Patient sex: F
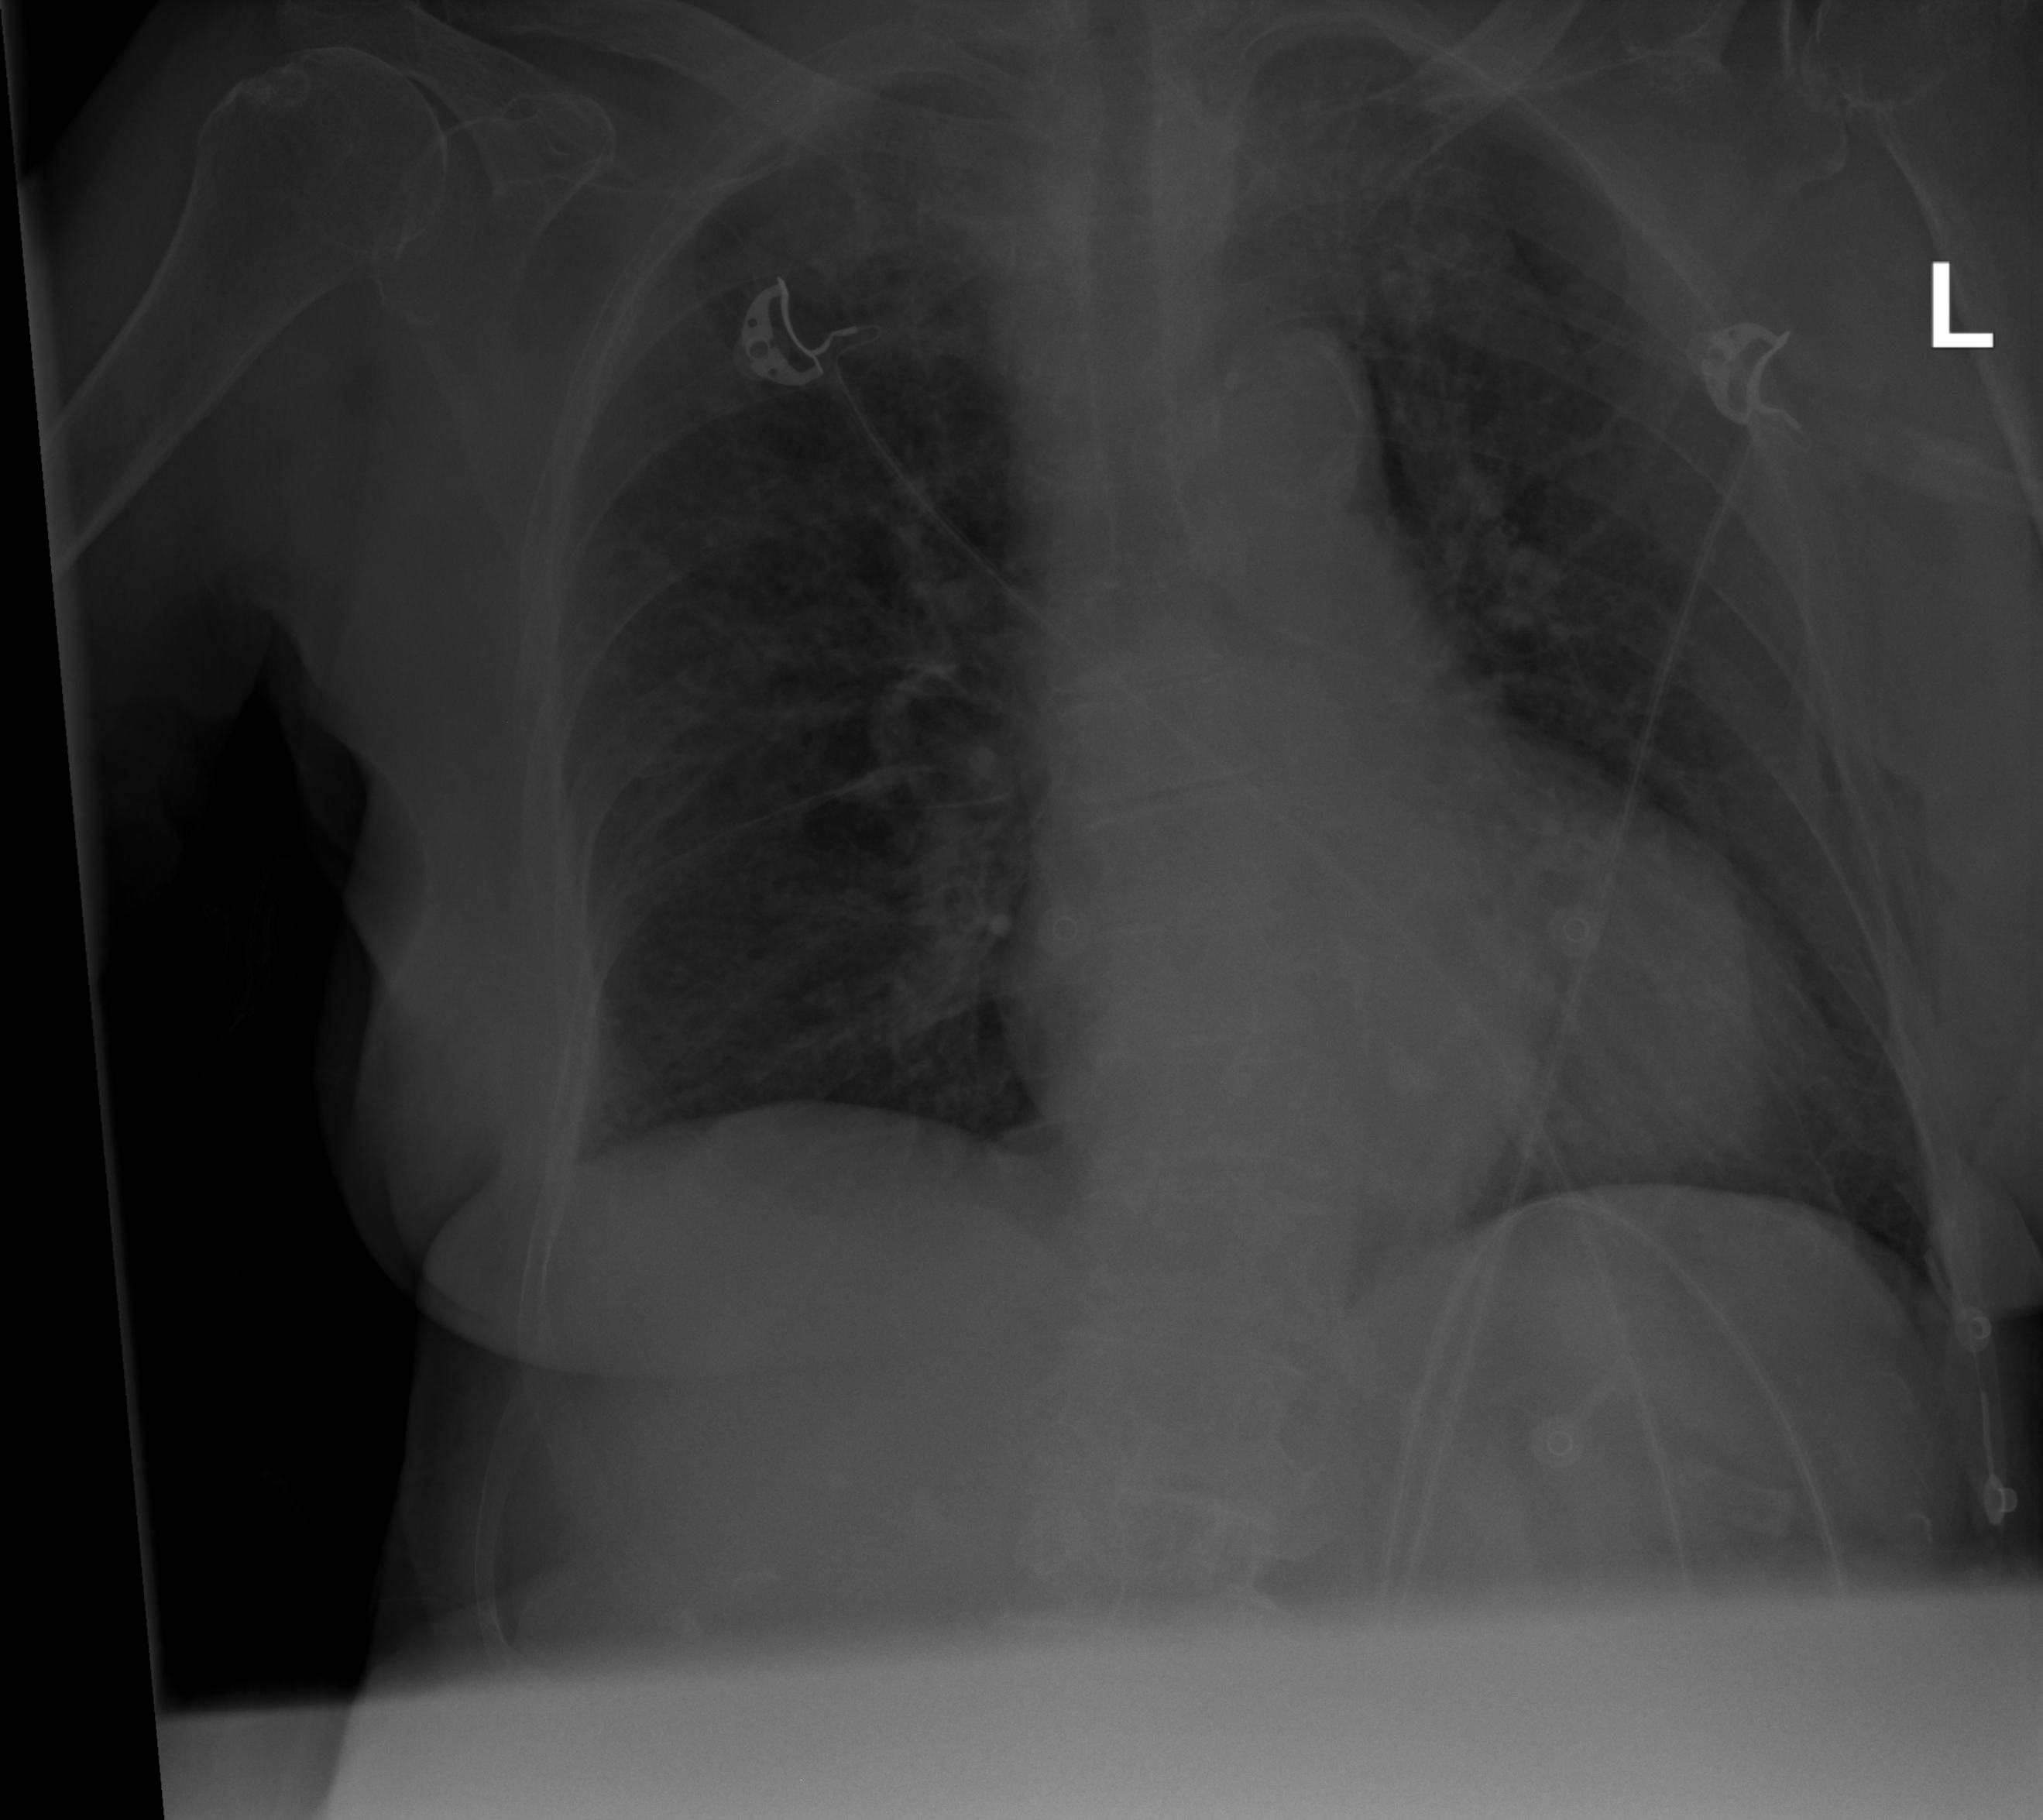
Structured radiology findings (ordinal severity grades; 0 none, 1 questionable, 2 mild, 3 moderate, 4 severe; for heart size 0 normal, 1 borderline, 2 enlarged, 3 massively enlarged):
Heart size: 2
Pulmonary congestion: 2
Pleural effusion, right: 2
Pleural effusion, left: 0
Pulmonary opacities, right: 2
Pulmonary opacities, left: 2
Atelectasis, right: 2
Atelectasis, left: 2